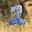
Label: 2